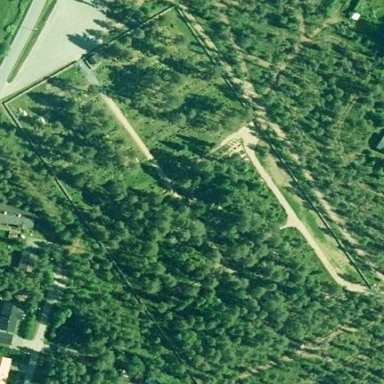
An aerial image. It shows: Cemetery.